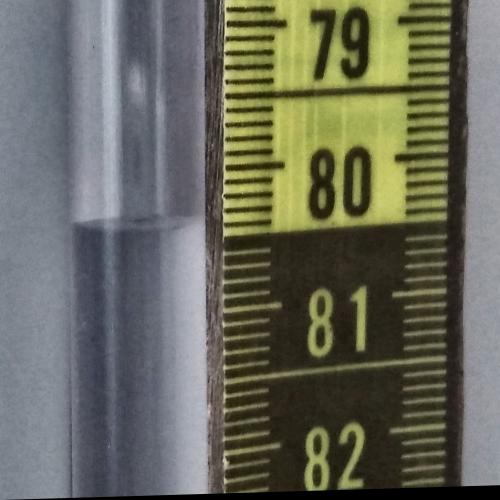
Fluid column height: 80.4 cm